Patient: sex M, age 52
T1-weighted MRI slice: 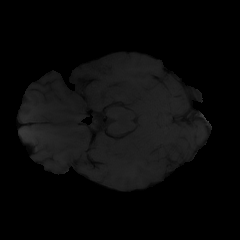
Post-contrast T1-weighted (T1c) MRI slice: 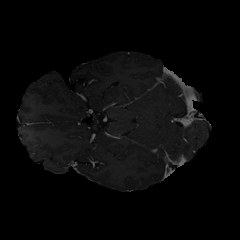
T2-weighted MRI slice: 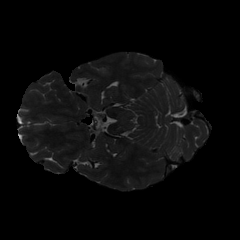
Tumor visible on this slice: no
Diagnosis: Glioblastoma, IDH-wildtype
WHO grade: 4